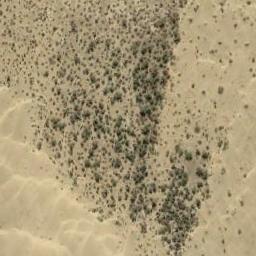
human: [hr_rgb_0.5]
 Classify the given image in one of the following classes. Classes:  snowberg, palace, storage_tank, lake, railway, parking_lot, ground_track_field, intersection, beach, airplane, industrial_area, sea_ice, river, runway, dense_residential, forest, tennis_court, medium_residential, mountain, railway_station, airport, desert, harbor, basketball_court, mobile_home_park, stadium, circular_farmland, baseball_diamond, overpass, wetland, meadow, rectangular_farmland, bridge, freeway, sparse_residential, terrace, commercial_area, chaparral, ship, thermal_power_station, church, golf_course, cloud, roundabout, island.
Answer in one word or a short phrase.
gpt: chaparral